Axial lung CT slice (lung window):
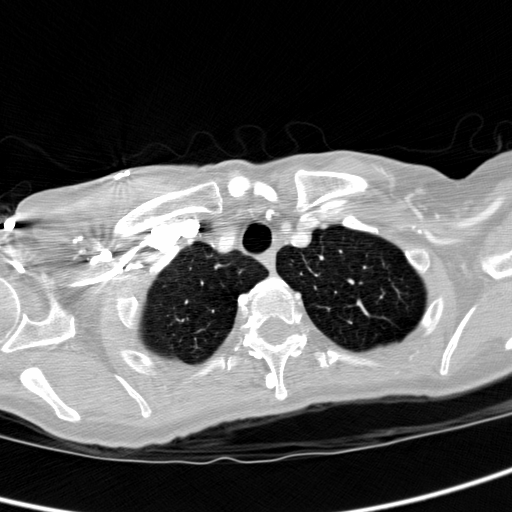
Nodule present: no